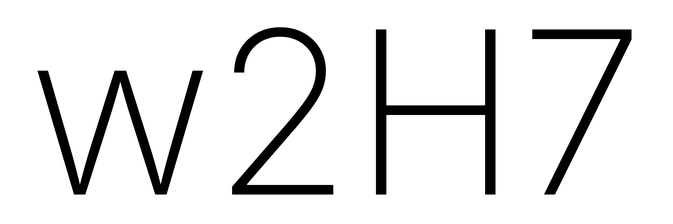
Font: Inter_ExtraLight